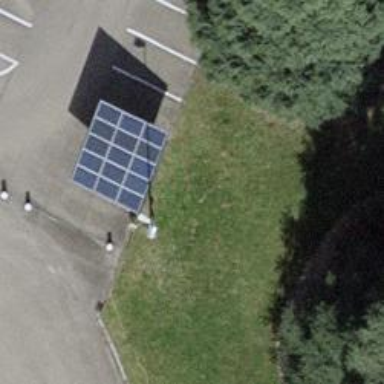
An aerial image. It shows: Charging station.